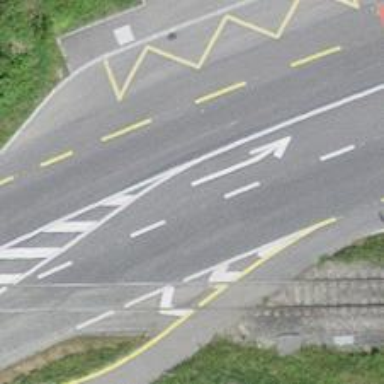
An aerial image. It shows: Public transport stop position.